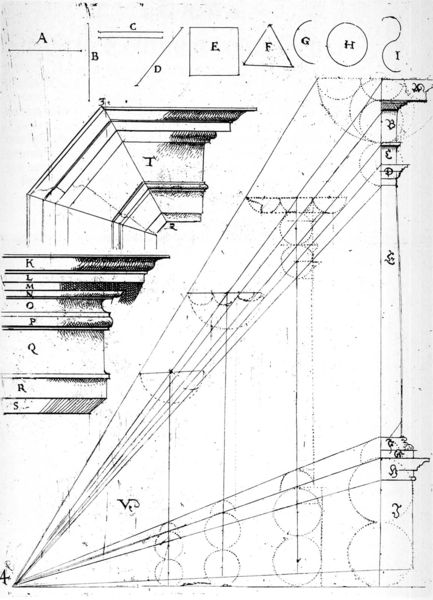
Titel: Architectura (Nürnberg 1598)
Künstler: Wendel Dietterlin
Schlagwörter: weiß, dreieck, schwarz, säule, zeichnung, architektur, kirche, kreis, relief, ecke, bogen, perspektive, studie, formen, linien, buchstaben, kreise, entwurf, arkaden, geometrisch, sims, gesims, konstruktion, basis, quadrat, viereck, bauen, aufriss, architekturzeichnung, planen, fluchtpunktperspektive, gekröpft, i, g, e, h, f, architeckt